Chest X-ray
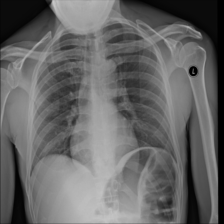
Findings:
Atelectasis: negative
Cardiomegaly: negative
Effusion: negative
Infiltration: negative
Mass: negative
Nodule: negative
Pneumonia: negative
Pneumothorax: negative
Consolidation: negative
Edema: negative
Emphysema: negative
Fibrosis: negative
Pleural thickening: negative
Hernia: negative